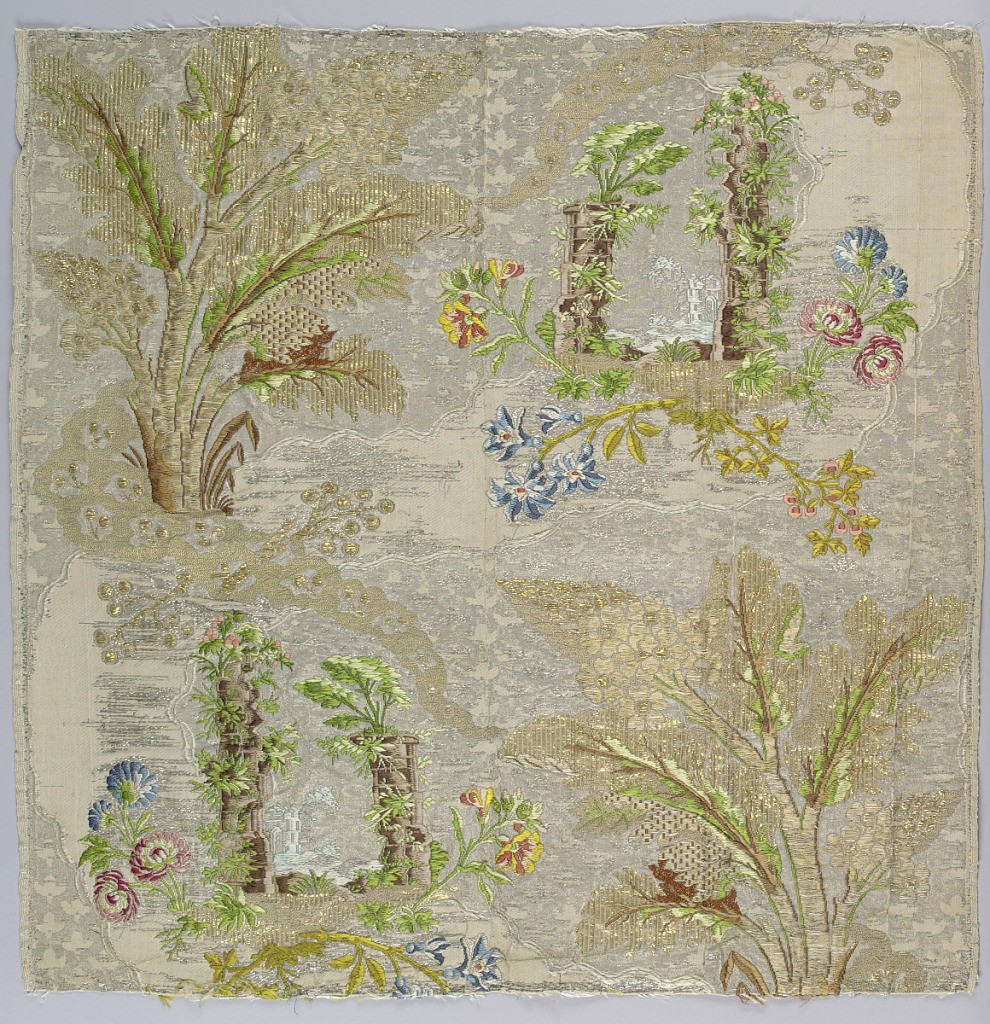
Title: Fragment
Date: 1700–1750
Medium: silk, metallic thread Technique: twill weave with supplementary weft
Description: Panel of cream and silver fabric heavily brocaded with gold thread and multicolored silks. Pattern has architectural ruins and flowers in the lower left and upper right corners while the lower right and upper left corners have trees with decorative foliage.